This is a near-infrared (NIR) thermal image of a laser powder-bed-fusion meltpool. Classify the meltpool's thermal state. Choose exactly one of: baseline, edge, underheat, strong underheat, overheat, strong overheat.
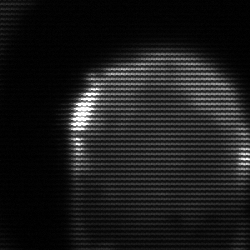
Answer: edge